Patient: sex M, age 64
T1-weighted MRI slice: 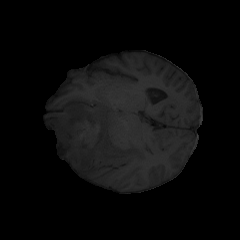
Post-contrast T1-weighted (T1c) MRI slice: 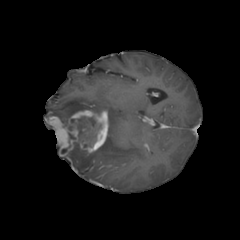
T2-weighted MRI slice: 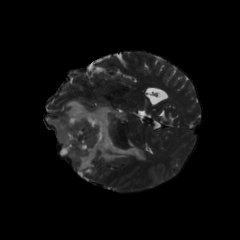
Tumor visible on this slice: yes
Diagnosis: Astrocytoma, IDH-mutant
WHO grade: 3